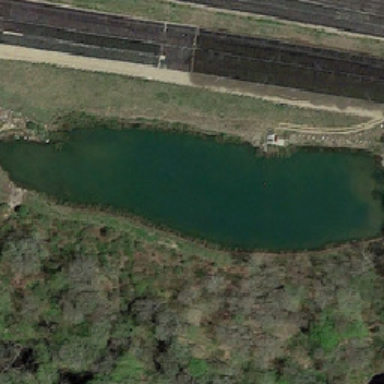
On the ground in the lake .